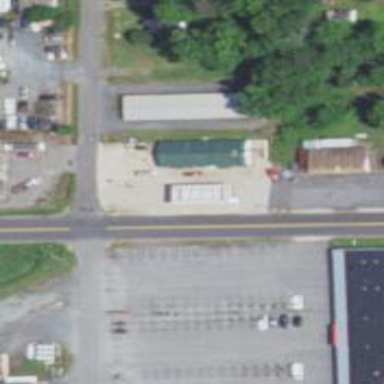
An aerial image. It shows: Convenience shop.